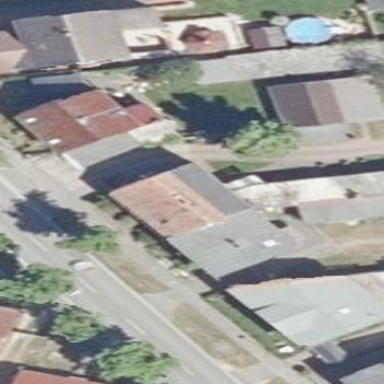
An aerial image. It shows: Detached building.